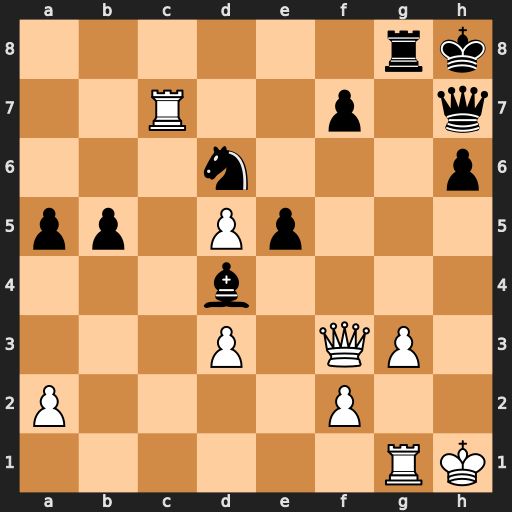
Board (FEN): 6rk/2R2p1q/3n3p/pp1Pp3/3b4/3P1QP1/P4P2/6RK
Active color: w
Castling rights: -
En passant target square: -
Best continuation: Qf6+ Qg7 Qxd6